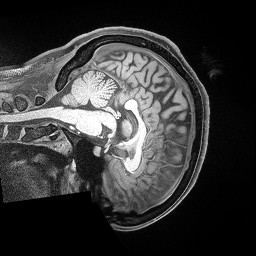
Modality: T1w
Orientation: sagittal
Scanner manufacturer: siemens
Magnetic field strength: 3 T
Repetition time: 2.53 s
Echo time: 0.00169 s